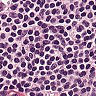
Metastatic tissue present: no